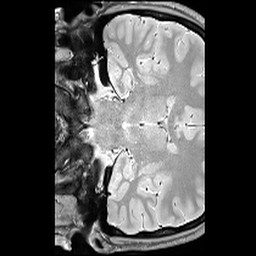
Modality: T1w
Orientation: coronal
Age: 25
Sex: male
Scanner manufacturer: siemens
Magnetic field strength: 3 T
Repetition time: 6.5 s
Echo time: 0.016 s